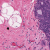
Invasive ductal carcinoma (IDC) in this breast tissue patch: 0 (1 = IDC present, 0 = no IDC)